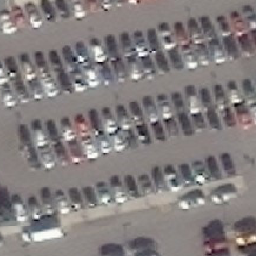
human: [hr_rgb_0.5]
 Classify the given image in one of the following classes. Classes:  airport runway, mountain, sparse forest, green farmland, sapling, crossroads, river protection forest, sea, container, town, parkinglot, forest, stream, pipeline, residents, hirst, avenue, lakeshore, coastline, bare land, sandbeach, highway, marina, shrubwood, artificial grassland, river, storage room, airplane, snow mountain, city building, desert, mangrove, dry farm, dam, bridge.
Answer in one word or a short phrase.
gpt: parkinglot